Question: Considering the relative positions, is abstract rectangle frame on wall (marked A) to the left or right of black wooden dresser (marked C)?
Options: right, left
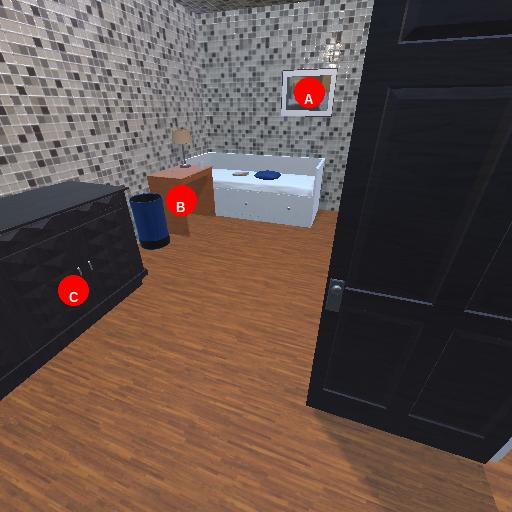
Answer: right